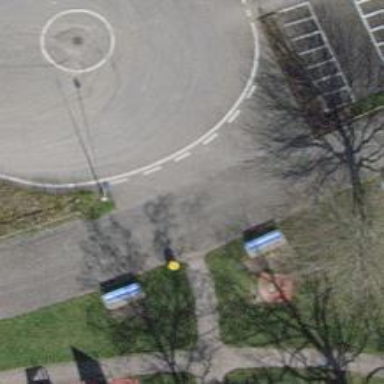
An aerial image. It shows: Pedestrian road.